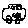
Label: car